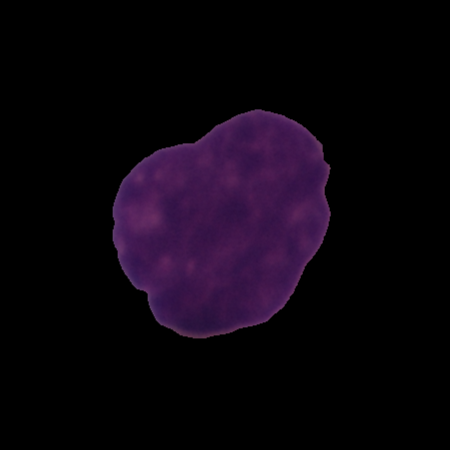
Label: cancer